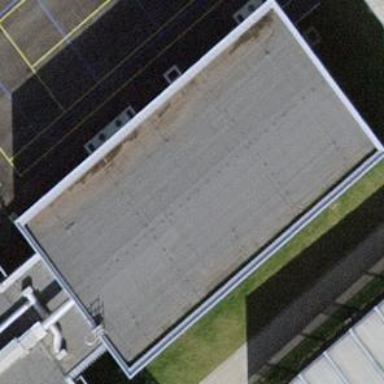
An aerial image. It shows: School building.